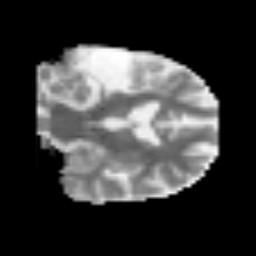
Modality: MD
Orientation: coronal
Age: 58
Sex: male
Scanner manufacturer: siemens
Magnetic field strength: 3 T
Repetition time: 3.2 s
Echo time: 0.081 s